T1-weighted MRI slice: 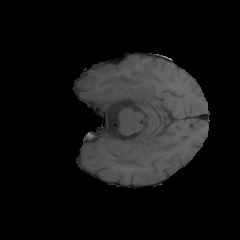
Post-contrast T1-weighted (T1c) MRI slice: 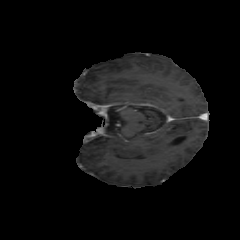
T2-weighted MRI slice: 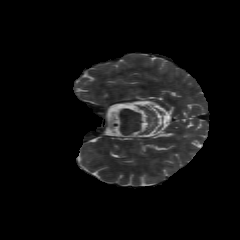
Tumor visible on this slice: no